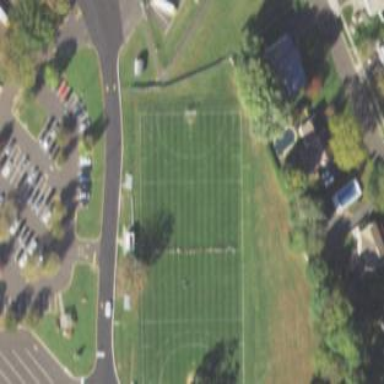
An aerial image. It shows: Soccer pitch for outdoor sports and leisure activities.